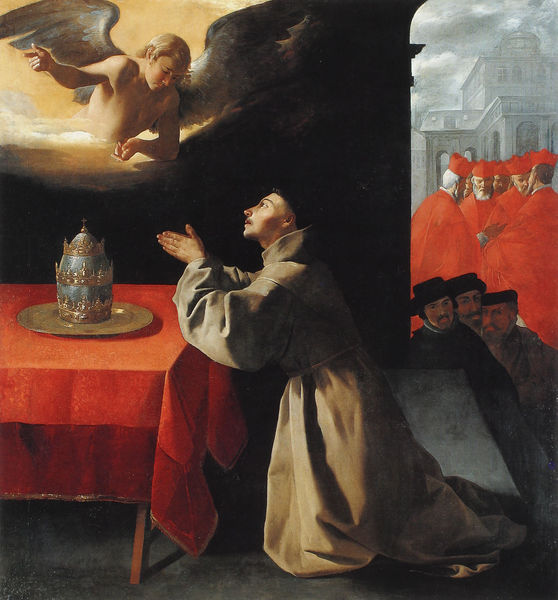
Titel: Der hl. Bonaventura im Gebet
Künstler: Francisco de Zurbarán
Institution: Dresden, Gemäldegalerie Alte Meister
Schlagwörter: dunkel, flügel, himmel, mann, schatten, braun, hüte, licht, männer, raum, schwarz, tisch, gebäude, rot, wolke, architektur, gesicht, tablett, teller, tischbein, tischdecke, tischtuch, gold, mantel, krone, renaissance, engel, italien, bischof, papst, stufe, stufen, knien, hell-dunkel, kardinal, beten, gebet, manierismus, priester, mönch, franziskus, erscheinung, heiliger, tiara, märtyrer, anbetung, frage, kardinäle, lauschen, papstkrone, pabst, weisung, verschwörung, pfaffen, möncb, pfaffenhüte, platzteller